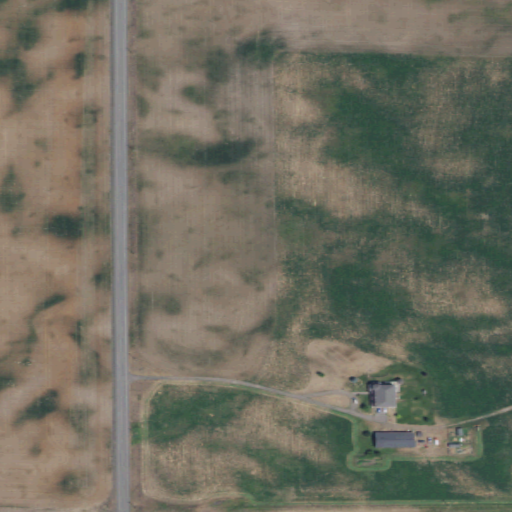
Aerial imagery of plain(s) in Washington named Indian Prairie containing cultivated crops, low intensity development, open development, and medium intensity development